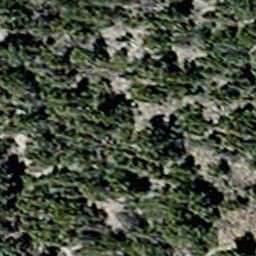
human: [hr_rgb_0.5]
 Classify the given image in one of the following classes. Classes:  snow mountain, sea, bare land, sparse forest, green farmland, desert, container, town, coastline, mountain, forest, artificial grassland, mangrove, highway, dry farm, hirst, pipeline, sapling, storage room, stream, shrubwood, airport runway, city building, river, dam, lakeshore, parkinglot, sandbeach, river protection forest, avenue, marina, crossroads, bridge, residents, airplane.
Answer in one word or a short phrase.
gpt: sparse forest